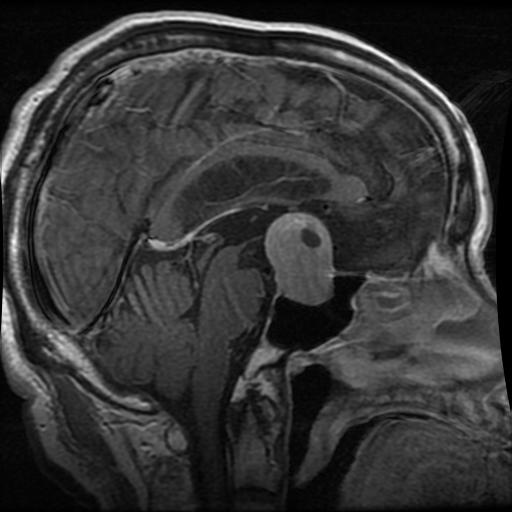
Label: pituitary